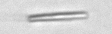
Label: fiber